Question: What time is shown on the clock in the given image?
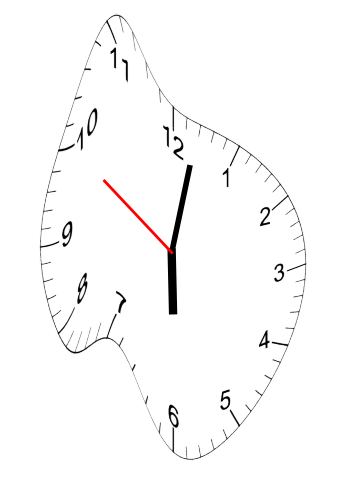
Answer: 06:01:50